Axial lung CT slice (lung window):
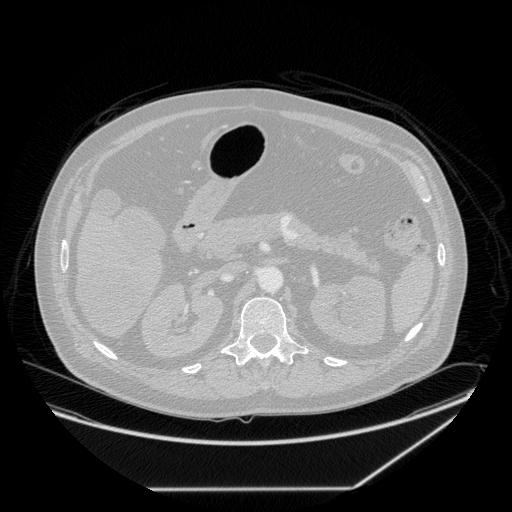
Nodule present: no